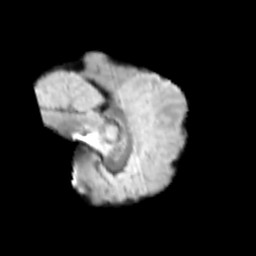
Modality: T2w
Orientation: sagittal
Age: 10
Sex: male
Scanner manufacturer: siemens
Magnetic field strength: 3 T
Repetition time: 3.8 s
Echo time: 0.07 s